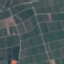
Land use / land cover class: PermanentCrop